Question: I am building an android app and I have copied few xmls from some website.The thing am trying to do is to add the button at the very right in the bottom of the screen but getting no success.There are two layout and one of which is merged with other.I don't know where to edit and put the button.I am confused.please help me where to put it..
1st xml card_representation :
'''
<?xml version="1.0" encoding="utf-8"?>
<RelativeLayout xmlns:android="http://schemas.android.com/apk/res/android"
android:layout_width="match_parent"
android:layout_height="wrap_content"
android:layout_gravity="center_horizontal"
android:gravity="center"
android:orientation="vertical"
android:paddingBottom="5dp" >
<ImageView
android:id="@+id/card"
android:layout_width="280dp"
android:layout_height="160dp"
android:background="@drawable/card_border"
android:gravity="center"
android:scaleType="centerCrop"
android:src="@drawable/emv_card_background" />
<TextView
android:id="@+id/bankName"
android:layout_width="wrap_content"
android:layout_height="wrap_content"
android:layout_alignTop="@+id/card"
android:layout_marginLeft="25dp"
android:layout_marginTop="25dp"
android:gravity="center"
android:text="Bank"
android:textColor="#999999"
android:textScaleX="1"
android:textSize="25sp"
android:textStyle="bold" >
</TextView>
<TextView
android:id="@+id/cardNumber"
android:layout_width="280dp"
android:layout_height="wrap_content"
android:layout_alignTop="@+id/card"
android:layout_marginTop="77dp"
android:gravity="center"
android:text="3456 5456 6578 6543"
android:textColor="@android:color/black"
android:textSize="21sp"
android:textStyle="bold" >
</TextView>
<LinearLayout
android:layout_width="wrap_content"
android:layout_height="wrap_content"
android:layout_alignTop="@+id/cardNumber"
android:layout_marginLeft="95dp"
android:layout_marginTop="35dp"
android:gravity="center"
android:orientation="horizontal" >
<TextView
android:id="@+id/cardValidityLabel"
android:layout_width="wrap_content"
android:layout_height="wrap_content"
android:layout_gravity="center"
android:layout_marginRight="5dp"
android:gravity="left|center_vertical"
android:text="Expire"
android:textColor="@android:color/black"
android:textSize="11sp"
android:textStyle="bold" >
</TextView>
<TextView
android:id="@+id/cardValidity"
android:layout_width="wrap_content"
android:layout_height="wrap_content"
android:layout_gravity="center"
android:gravity="left"
android:text="12/14"
android:textColor="@android:color/black"
android:textSize="14sp"
android:textStyle="bold" >
</TextView>
</LinearLayout>
<ImageView
android:id="@+id/type"
android:layout_width="70dp"
android:layout_height="34dp"
android:layout_alignBottom="@+id/card"
android:layout_alignRight="@+id/card"
android:layout_marginBottom="15dp"
android:layout_marginRight="10dp"
android:scal
'''
2nd xml is card_detail:
'''
<?xml version="1.0" encoding="utf-8"?>
<LinearLayout xmlns:android="http://schemas.android.com/apk/res/android"
android:layout_width="match_parent"
android:layout_height="match_parent"
android:orientation="vertical" >
<ScrollView
android:id="@+id/card_detail"
android:layout_width="match_parent"
android:layout_height="match_parent"
android:background="#f5f5f5"
android:gravity="center"
android:orientation="vertical"
android:paddingBottom="10dp"
android:paddingLeft="10dp"
android:paddingRight="10dp"
android:visibility="gone" >
<LinearLayout
android:layout_width="match_parent"
android:layout_height="wrap_content"
android:orientation="vertical" >
<LinearLayout
android:layout_width="match_parent"
android:layout_height="wrap_content"
android:layout_marginTop="15dp"
android:background="@drawable/cardui"
android:orientation="vertical" >
<TextView
android:id="@+id/card_detail_title"
android:layout_width="match_parent"
android:layout_height="wrap_content"
android:layout_marginBottom="15dp"
android:text="@string/card_representation_title"
android:textColor="#999"
android:textSize="13sp"
android:textStyle="bold" />
<include layout="@layout/card_representation" />
</LinearLayout>
<LinearLayout
android:layout_width="match_parent"
android:layout_height="wrap_content"
android:layout_marginTop="15dp"
android:layout_marginBottom="15dp"
android:background="@drawable/cardui"
android:orientation="vertical" >
<TextView
android:id="@+id/extended_card_detail_title"
android:layout_width="match_parent"
android:layout_height="wrap_content"
android:layout_marginBottom="15dp"
android:text="@string/extended_card_detail_title"
android:textColor="#999"
android:textSize="13sp"
android:textStyle="bold" />
<TableLayout
android:id="@+id/extended_content"
android:layout_width="match_parent"
android:layout_height="wrap_content"
android:paddingBottom="7dp"
android:shrinkColumns="1"
>
</TableLayout>
</LinearLayout>
</LinearLayout>
</ScrollView>
<LinearLayout
android:id="@+id/emptyView"
android:layout_width="match_parent"
android:layout_height="match_parent"
android:background="#FFF"
android:gravity="center"
android:orientation="vertical"
android:padding="10dp" >
<ImageView
android:id="@+id/contactLessImg"
android:layout_width="200dp"
android:layout_height="140dp"
android:scaleType="fitCenter"
android:src="@drawable/contactless" />
<TextView
android:id="@+id/textView"
android:layout_width="match_parent"
android:layout_height="wrap_content"
android:gravity="center"
android:text="@string/paycard_back_text"
android:textSize="17sp"
android:textStyle="bold" >
</TextView>
</LinearLayout>
</LinearLayout>
'''
Screen looks like with this layout as:

I want to add the button at the bottom of the screen in the right.Where should I edit..Please help
Thanks in advance
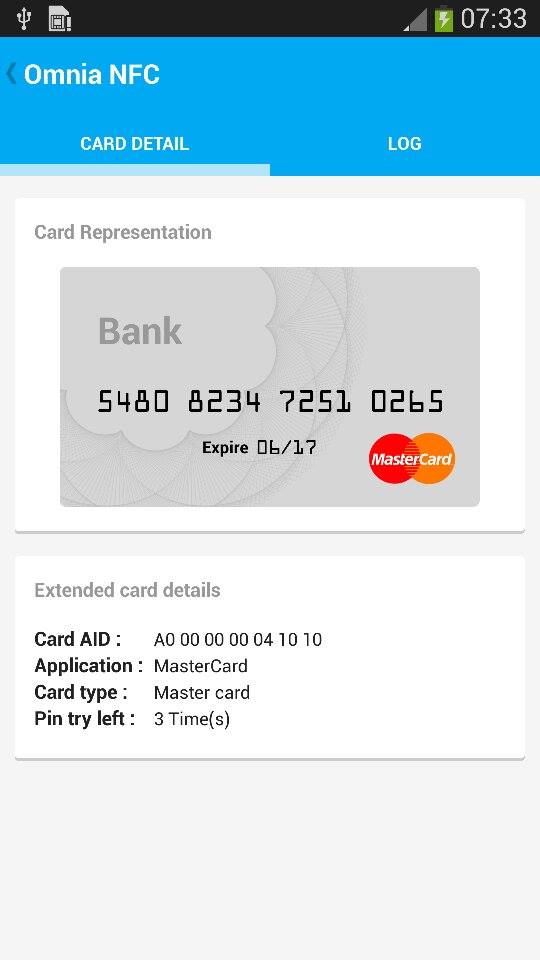
Answer: Here you go .Edit card_detail with this:
'''
<?xml version="1.0" encoding="utf-8"?>
<LinearLayout xmlns:android="http://schemas.android.com/apk/res/android"
android:layout_width="match_parent"
android:layout_height="match_parent"
android:orientation="vertical" >
<ScrollView
android:id="@+id/card_detail"
android:layout_width="match_parent"
android:layout_height="match_parent"
android:background="#f5f5f5"
android:gravity="center"
android:orientation="vertical"
android:paddingBottom="10dp"
android:paddingLeft="10dp"
android:paddingRight="10dp"
android:visibility="gone" >
<LinearLayout
android:layout_width="match_parent"
android:layout_height="wrap_content"
android:orientation="vertical" >
<LinearLayout
android:layout_width="match_parent"
android:layout_height="wrap_content"
android:layout_marginTop="15dp"
android:background="@drawable/cardui"
android:orientation="vertical" >
<TextView
android:id="@+id/card_detail_title"
android:layout_width="match_parent"
android:layout_height="wrap_content"
android:layout_marginBottom="15dp"
android:text="@string/card_representation_title"
android:textColor="#999"
android:textSize="13sp"
android:textStyle="bold" />
<include layout="@layout/card_representation" />
</LinearLayout>
<LinearLayout
android:layout_width="match_parent"
android:layout_height="wrap_content"
android:layout_marginTop="15dp"
android:layout_marginBottom="15dp"
android:background="@drawable/cardui"
android:orientation="vertical" >
<TextView
android:id="@+id/extended_card_detail_title"
android:layout_width="match_parent"
android:layout_height="wrap_content"
android:layout_marginBottom="15dp"
android:text="@string/extended_card_detail_title"
android:textColor="#999"
android:textSize="13sp"
android:textStyle="bold" />
<TableLayout
android:id="@+id/extended_content"
android:layout_width="match_parent"
android:layout_height="wrap_content"
android:paddingBottom="7dp"
android:shrinkColumns="1"
>
</TableLayout>
</LinearLayout>
<Button
android:id="@+id/button1"
android:layout_width="wrap_content"
android:layout_height="wrap_content"
android:layout_alignParentRight="true"
android:layout_marginRight="17dp"
android:layout_marginTop="29dp"
android:text="Proceed" />
</LinearLayout>
</ScrollView>
<LinearLayout
android:id="@+id/emptyView"
android:layout_width="match_parent"
android:layout_height="match_parent"
android:background="#FFF"
android:gravity="center"
android:orientation="vertical"
android:padding="10dp" >
<ImageView
android:id="@+id/contactLessImg"
android:layout_width="200dp"
android:layout_height="140dp"
android:scaleType="fitCenter"
android:src="@drawable/contactless" />
<TextView
android:id="@+id/textView"
android:layout_width="match_parent"
android:layout_height="wrap_content"
android:gravity="center"
android:text="@string/paycard_back_text"
android:textSize="17sp"
android:textStyle="bold" >
</TextView>
</LinearLayout>
</LinearLayout>
'''